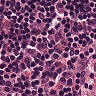
Metastatic tissue present: no